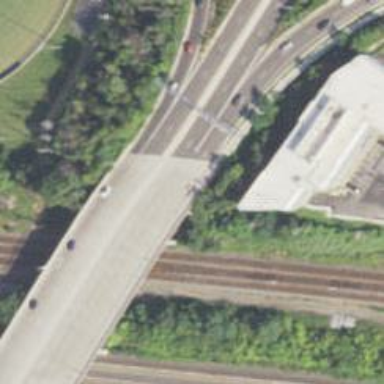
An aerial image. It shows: Motorway junction.